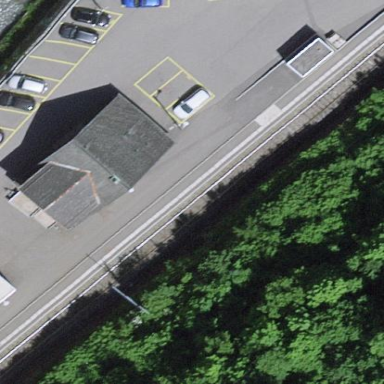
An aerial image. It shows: Train station with gabled roof.